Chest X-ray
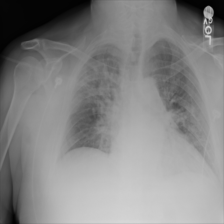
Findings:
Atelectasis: negative
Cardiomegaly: negative
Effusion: negative
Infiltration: negative
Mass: negative
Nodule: negative
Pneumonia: negative
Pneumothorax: negative
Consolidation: negative
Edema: negative
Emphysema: negative
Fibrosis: negative
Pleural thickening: negative
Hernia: negative